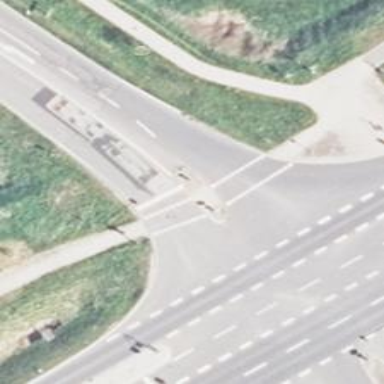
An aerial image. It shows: Tertiary road with asphalt surface.